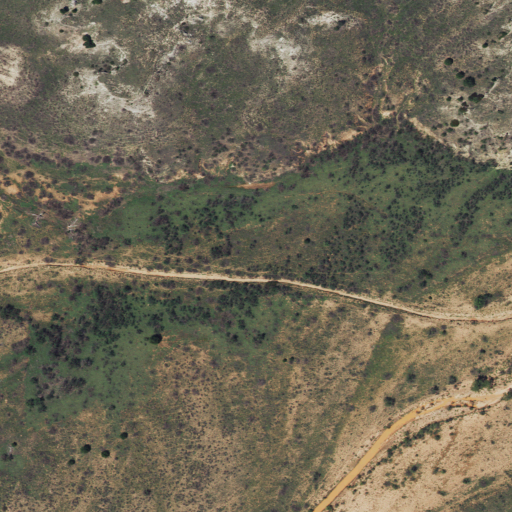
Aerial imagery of valley in Texas named Fuqua Draw containing shrub and grassland